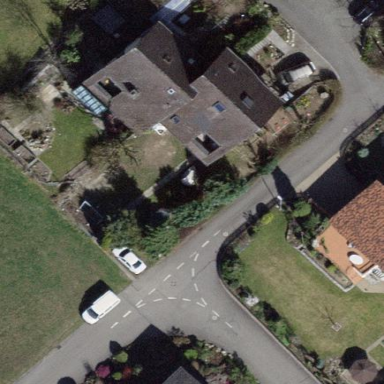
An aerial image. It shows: Semidetached house.